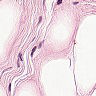
Metastatic tissue present: no